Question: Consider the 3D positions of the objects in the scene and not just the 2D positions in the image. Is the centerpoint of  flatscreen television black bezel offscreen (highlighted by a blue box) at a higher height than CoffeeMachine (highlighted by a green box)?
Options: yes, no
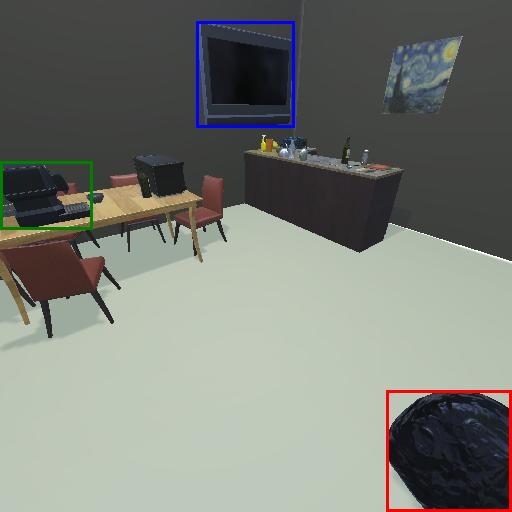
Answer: yes